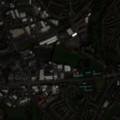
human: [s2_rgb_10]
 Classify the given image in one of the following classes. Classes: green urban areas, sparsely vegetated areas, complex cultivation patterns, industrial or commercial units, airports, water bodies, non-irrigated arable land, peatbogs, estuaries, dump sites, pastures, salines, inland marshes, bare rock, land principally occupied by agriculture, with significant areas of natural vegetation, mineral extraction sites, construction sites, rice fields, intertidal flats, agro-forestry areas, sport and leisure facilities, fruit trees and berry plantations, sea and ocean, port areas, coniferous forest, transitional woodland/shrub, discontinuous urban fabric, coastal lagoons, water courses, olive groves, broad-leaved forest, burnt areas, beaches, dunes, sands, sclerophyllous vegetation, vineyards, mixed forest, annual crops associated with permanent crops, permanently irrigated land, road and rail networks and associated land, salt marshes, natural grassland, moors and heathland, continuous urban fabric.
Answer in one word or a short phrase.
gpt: discontinuous urban fabric, industrial or commercial units